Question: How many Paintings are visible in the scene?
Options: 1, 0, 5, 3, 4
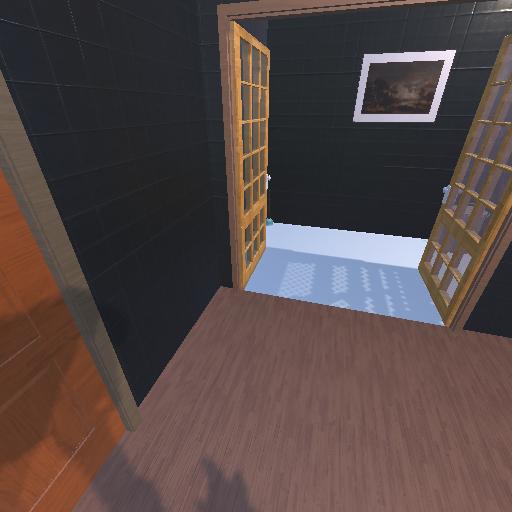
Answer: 1